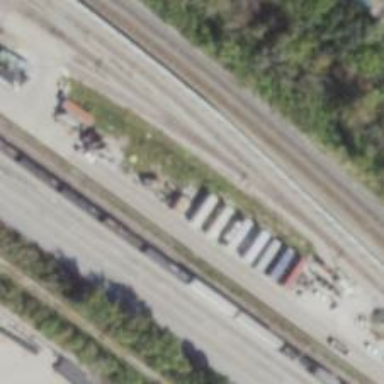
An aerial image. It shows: View of railway yard.